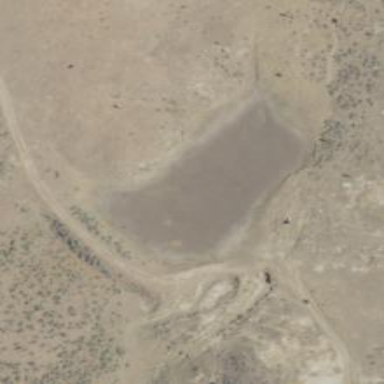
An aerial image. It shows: Reservoir area.